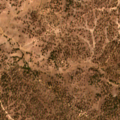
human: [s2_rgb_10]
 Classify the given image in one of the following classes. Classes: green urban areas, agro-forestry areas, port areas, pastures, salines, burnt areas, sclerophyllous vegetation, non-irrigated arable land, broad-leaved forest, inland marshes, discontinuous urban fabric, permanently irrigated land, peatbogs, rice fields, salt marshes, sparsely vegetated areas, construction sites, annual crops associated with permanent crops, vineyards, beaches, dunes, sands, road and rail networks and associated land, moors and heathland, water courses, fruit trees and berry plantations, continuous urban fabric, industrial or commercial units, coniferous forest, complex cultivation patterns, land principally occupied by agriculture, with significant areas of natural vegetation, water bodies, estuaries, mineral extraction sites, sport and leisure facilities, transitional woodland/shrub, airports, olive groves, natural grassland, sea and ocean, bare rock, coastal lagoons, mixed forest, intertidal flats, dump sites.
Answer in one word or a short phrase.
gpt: agro-forestry areas